Question: I'm trying to cache some HTTP requests to disk using NSURLCache. After doing some tests with AFNetworking and not working, I created a simple example using NSURLRequest.
I initialize the cache on the AppDelegate like this, setting the memory size to 0, forcing it to go always to Disk:
'''
NSUInteger sz = 1024*1024*20;
NSURLCache *cache = [[NSURLCache alloc] initWithMemoryCapacity:0 diskCapacity:sz diskPath:nil];
[NSURLCache setSharedURLCache:cache];
'''
I use the following code to store the response:
NSURLCache *urlCache = [NSURLCache sharedURLCache];
'''
NSString *urlString = @"http://localhost:8000/cities/api/cities/?lang=en";
NSHTTPURLResponse *response = nil;
NSError *error = nil;
NSURL *finalUrl = [NSURL URLWithString:urlString];
NSMutableURLRequest *request = [NSMutableURLRequest requestWithURL:finalUrl];
request.cachePolicy = NSURLRequestReturnCacheDataElseLoad;
NSData *data = nil;
data = [NSURLConnection sendSynchronousRequest:request returningResponse:&response error:&error];
NSCachedURLResponse *cachedResponse = [[NSCachedURLResponse alloc] initWithResponse:response data:data userInfo:nil storagePolicy:NSURLCacheStorageAllowed];
[urlCache storeCachedResponse:cachedResponse forRequest:request];
'''
My request has the HTTP Header Cache-Control like:
response['cache-control'] = 'max-age=36000, public'
I see the response is cached in the file Cache.db.
And later, in the next execution or even in the same one, I use the following code to try to get the response from the Cache:
'''
NSCachedURLResponse *cachedResponse = [urlCache cachedResponseForRequest:request];
response = cachedResponse.response;
data = cachedResponse.data;
'''
The problem is that cachedResponse is always null . If the request is "<URL>", the result is stored and recovered later. But when it does have GET parameters, something is preventing the method [NSURLCache cachedResponseForRequest:request] from finding the request.
Giving this, I subclassed NSURLCache and implemented that method like this:
'''
- (id)initWithMemoryCapacity:(NSUInteger)memoryCapacity diskCapacity:(NSUInteger)diskCapacity diskPath:(NSString *)path {
self = [super initWithMemoryCapacity:memoryCapacity diskCapacity:diskCapacity diskPath:path];
if (self) {
NSArray *docPaths = NSSearchPathForDirectoriesInDomains(NSCachesDirectory, NSUserDomainMask, YES);
NSString *dir = (NSString*)[docPaths objectAtIndex:0];
dir = [dir stringByAppendingString:@"/uk.co.airsource.TestURLCache/nsurlcache"];
NSString *path = [dir stringByAppendingFormat:@"/Cache.db"];
self.db = [[FMDatabase alloc] initWithPath:path];
[self.db open];
int o = 4;
}
return self;
'''
}
'''
- (NSCachedURLResponse *) cachedResponseForRequest:(NSURLRequest *)request {
NSCachedURLResponse *cachedURLResponse = [super cachedResponseForRequest:request];
if (cachedURLResponse == nil && [request.HTTPMethod isEqualToString:@"GET"]) {
//[db executeQuery:@"select * from test where a = ?", @"hi'", nil];
NSLog(@"%@", request.URL.absoluteString);
FMResultSet *cfurl_cache_response = [self.db executeQuery:@"select * from cfurl_cache_response where request_key = ? limit 1", request.URL.absoluteString, nil];
if ([cfurl_cache_response next]) {
id entry_ID = [cfurl_cache_response objectForColumnName:@"entry_ID"];
[cfurl_cache_response close];
if (entry_ID != [NSNull null]) {
FMResultSet *cfurl_cache_blob_data = [self.db executeQuery:@"select * from cfurl_cache_blob_data where entry_ID = ? limit 1", entry_ID, nil];
if ([cfurl_cache_blob_data next]) {
id response_object = [cfurl_cache_blob_data objectForColumnName:@"response_object"];
[cfurl_cache_blob_data close];
FMResultSet *cfurl_receiver_data = [self.db executeQuery:@"select * from cfurl_cache_receiver_data where entry_ID = ? limit 1", entry_ID, nil];
if ([cfurl_receiver_data next]) {
id receiver_data = [cfurl_receiver_data objectForColumnName:@"receiver_data"];
[cfurl_receiver_data close];
if (response_object != [NSNull null] && receiver_data != [NSNull null] && response_object && receiver_data) {
NSURLResponse *urlResponse = [[NSURLResponse alloc] initWithURL:request.URL MIMEType:[[request allHTTPHeaderFields] objectForKey:@"Accept"] expectedContentLength:[(NSData *)response_object length] textEncodingName:nil];
cachedURLResponse = [[NSCachedURLResponse alloc] initWithResponse:urlResponse data:receiver_data userInfo:nil storagePolicy:NSURLCacheStorageAllowed];
}
}
}
}
}
}
return cachedURLResponse;
'''
}
In this case under the GET request with parameters, it does follow every single line until getting the NSURLResponse that was cached before.
Any ideas on why is it not working normally when the request has GET parameters?

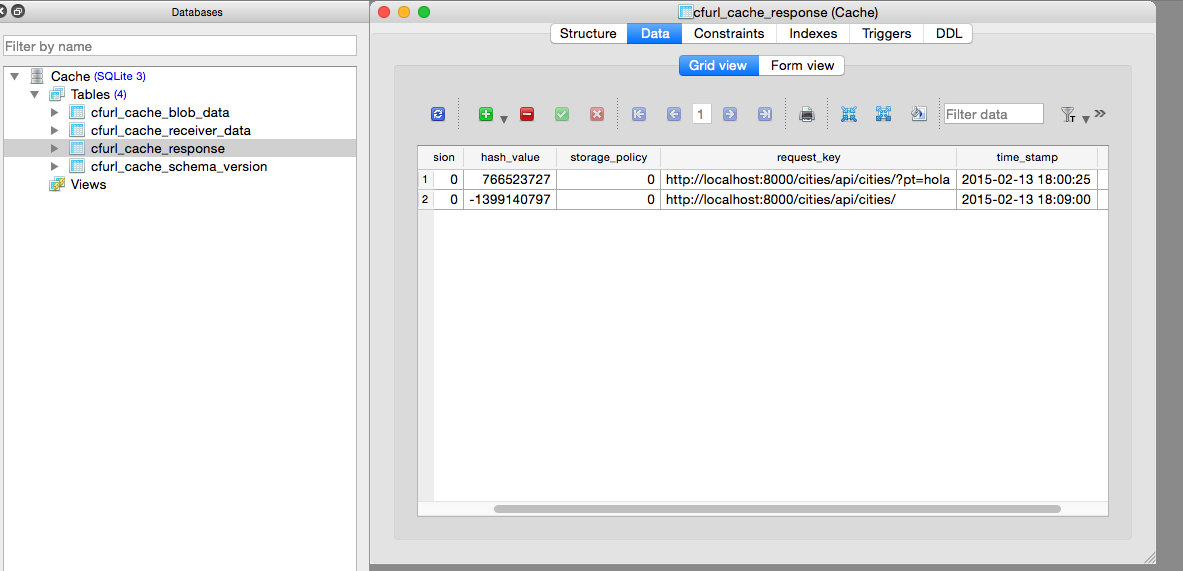
Answer: Finally I overrided NSURLCache to be able to achieve what I was looking for:
1. GET requests (with parameters) being cached to Disk
2. Requests going to cache while "Cache-Control max-age" value says it is not expired, and going to the server again after expiration, storing the new response and starting the expiration time over
3. If offline, always return the response (if it exists) from cache
<URL>
I seriously think this is an issue that is not working properly in iOS 8.1